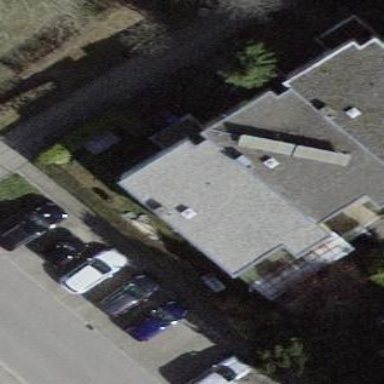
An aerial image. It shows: Terrace building.